Question: Within TFS Web Access 2012, when setting the capacity for the sprint, there is a button that says "Copy Capacity Information from the previous iteration". For one of our Team Projects, the button is disabled:

All other features of Web Access seem to work fine. This Team Project was created in TFS 2010 using the Agile template, and then migrated into TFS 2012. However, we have other Team Projects that are similar, and this button is enabled for them.
Does anyone know what is required for this button to be enabled?
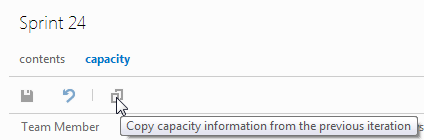
Answer: In playing around with it some more, we discovered the problem. In order to enable that button, you have to have a previous sprint checked in the Team Project iterations setup.